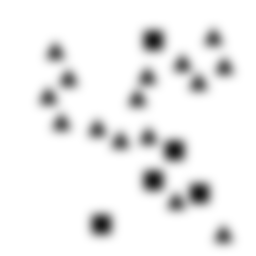
Squares: 5
Triangles: 15
Stars: 0
Total shapes: 20